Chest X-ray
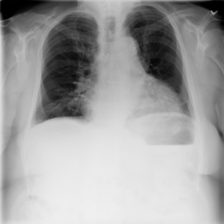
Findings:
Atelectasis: positive
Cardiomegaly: negative
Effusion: negative
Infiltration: negative
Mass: negative
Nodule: negative
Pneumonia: negative
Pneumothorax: negative
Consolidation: negative
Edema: negative
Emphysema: negative
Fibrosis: negative
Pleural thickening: negative
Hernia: negative